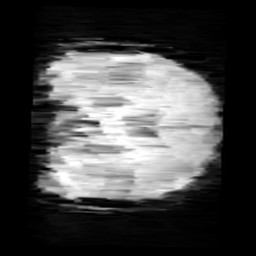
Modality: minIP
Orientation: coronal
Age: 11
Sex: male
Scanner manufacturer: siemens
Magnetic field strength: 3 T
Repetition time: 0.027 s
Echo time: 0.02 s